Question: I was wondering if any of you knows a good method to get the actual JComponent instance rendering a column header in an existing JTable.
Could not find anything helpful on google, so I came here. :)
I already know that there is a TableCellRenderer interface which delivers the component I want to get, but there is no guarantee that it'll return the same instance every time, so it is more or less useless to me.
The goal is to have a possibility to get the Location and size of the component representing a column header dynamically.
And by column header component I mean the instance of the following object:

I really can't post any useful code example, sorry.
Actually any JTable example will do, as the problem refers to the standard Java JTable functionality.
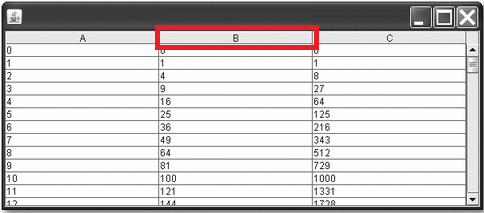
Answer: '''
Rectangle r = table.getTableHeader().getHeaderRect(...);
'''